Question: I have problem with minimizing by program. It has main form and others, which I open by ShowDialog()
Problem is with minimizing these dialog forms. When my friend on Windows7 minimize this dialog, it minimize dialog and main form (dialog isn't in taskbar, I disabled it), but on my Windows7 only dialog is minimized like this

Is here any chance to minimize both forms? I found, that after form is minimized, Resize event is fired, so I made this
'''
private void ShowCode_Resize(object sender, EventArgs e)
{
if (WindowState == FormWindowState.Minimized)
{
main.WindowState = FormWindowState.Minimized;
}
}
'''
but when I click on form in taskbar, main form is showed and dialog is closed, I don't know why?
Is here any chance, to always minimize it to taskbar?
And why on my PC it works this way, and on friend's other way? I don't know that I changed something in Windows settings.
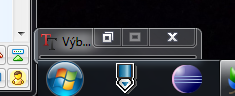
Answer: If I understand you correctly - I found a solution after asking a similar question.
Simply add a: 'Show();'
At the end of Form2's event-handler.
See about it <URL>